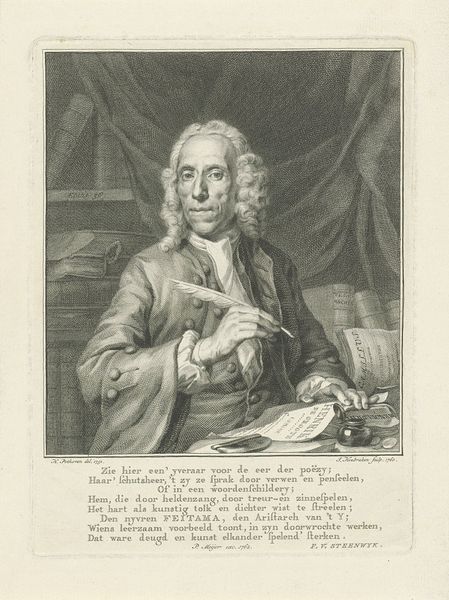
Titel: Portret van Sybrand Feitama
Künstler: Jacob Houbraken
Standort: Amsterdam
Institution: Rijksmuseum
Schlagwörter: bouton, homme, boutons, rideau, plume, table, perruque, livres, lettre, écrire, bouton#, écritre